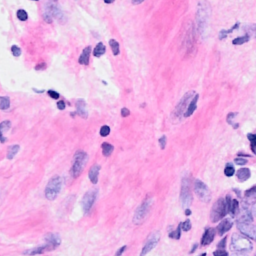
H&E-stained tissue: Breast